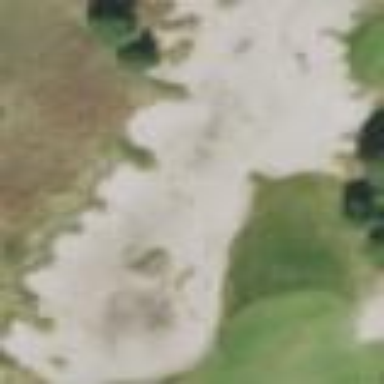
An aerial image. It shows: Bunker on golf course.